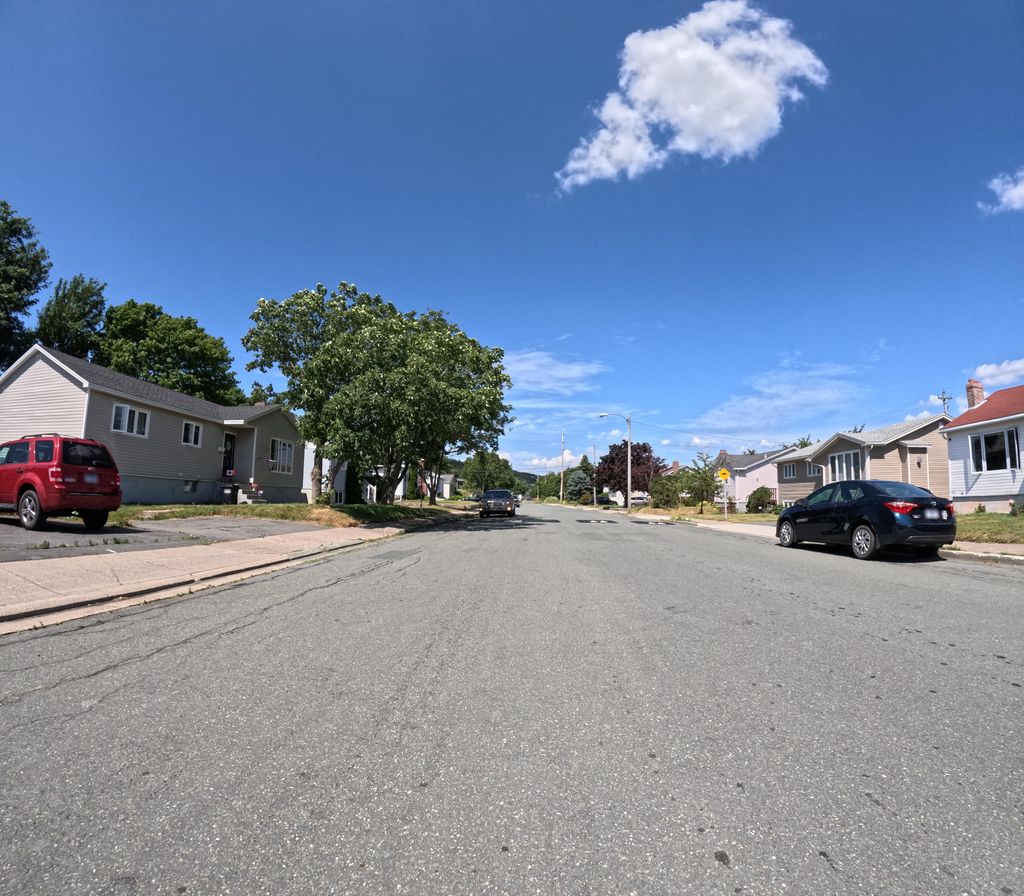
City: st_johns